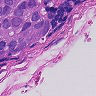
Metastatic tissue present: yes